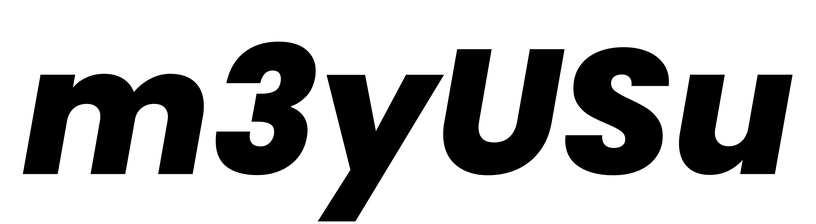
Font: Poppins-ExtraBoldItalic